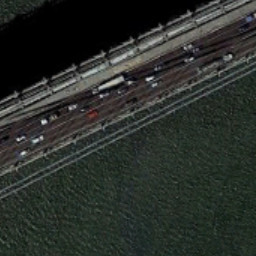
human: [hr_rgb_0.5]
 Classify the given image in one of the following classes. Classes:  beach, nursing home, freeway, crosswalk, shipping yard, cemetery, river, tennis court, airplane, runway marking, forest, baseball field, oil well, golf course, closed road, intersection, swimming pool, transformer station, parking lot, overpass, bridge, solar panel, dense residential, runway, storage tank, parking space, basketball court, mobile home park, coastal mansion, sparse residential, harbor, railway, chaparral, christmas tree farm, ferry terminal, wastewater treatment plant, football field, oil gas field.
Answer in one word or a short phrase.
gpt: bridge